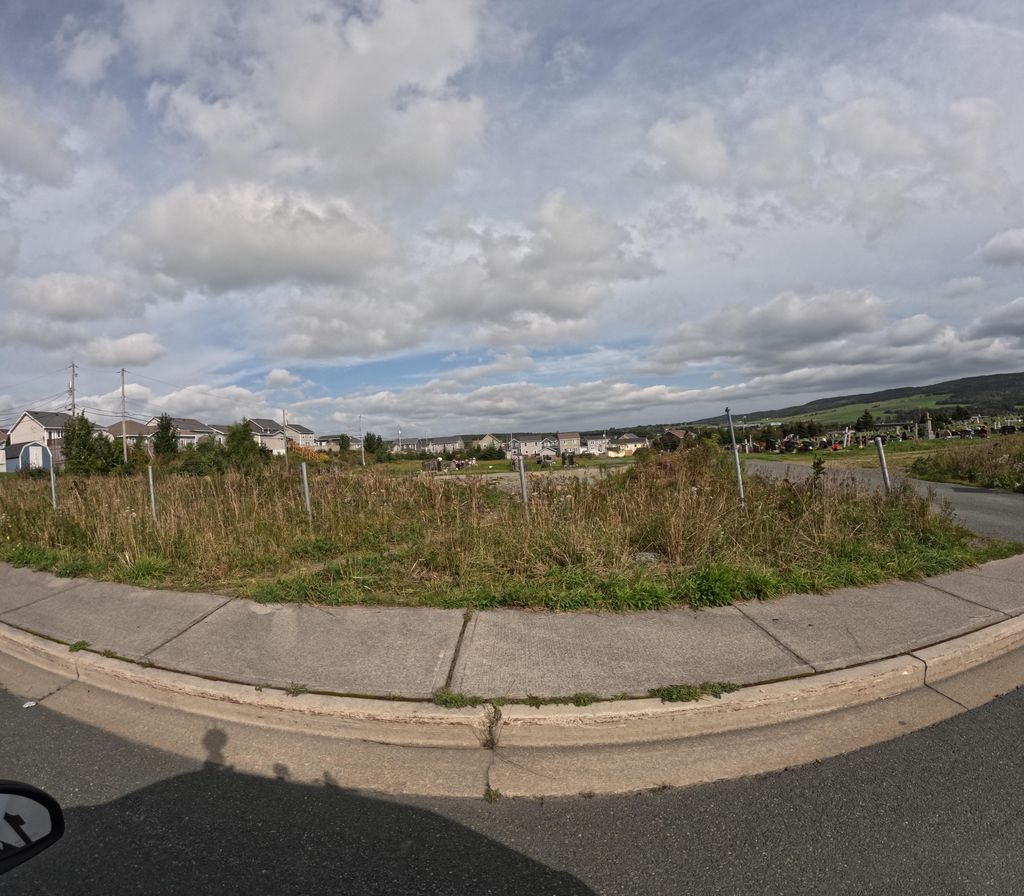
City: st_johns